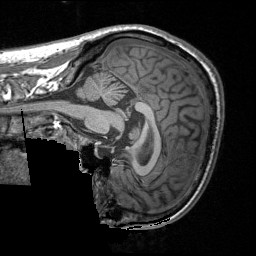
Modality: T1w
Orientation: sagittal
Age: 21
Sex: male
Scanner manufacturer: siemens
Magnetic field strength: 3 T
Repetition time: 1.64 s
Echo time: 0.00234 s